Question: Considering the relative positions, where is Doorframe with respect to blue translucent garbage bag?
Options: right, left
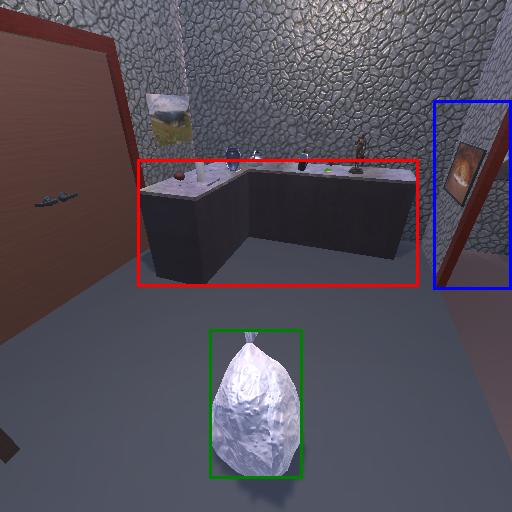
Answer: right